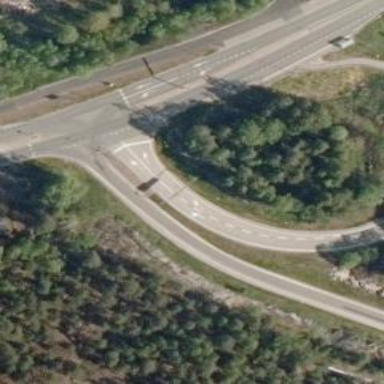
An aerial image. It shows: Trunk link highway with asphalt surface.